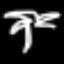
Label: palm tree